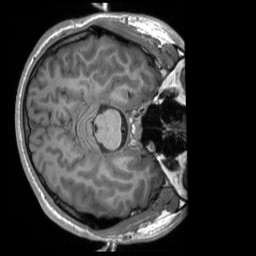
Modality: T1w
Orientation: axial
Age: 18
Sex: male
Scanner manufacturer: siemens
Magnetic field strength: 3 T
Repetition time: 2.3 s
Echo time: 0.00232 s